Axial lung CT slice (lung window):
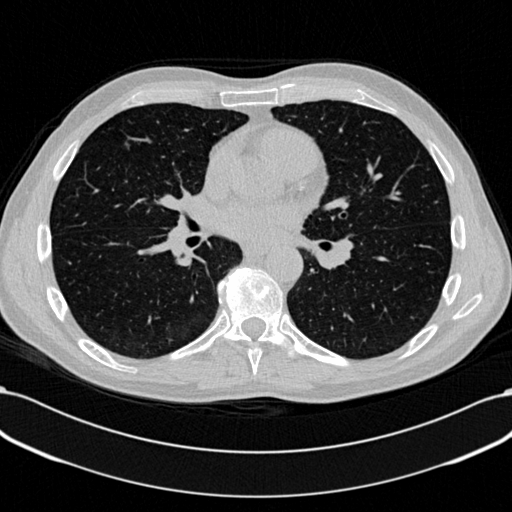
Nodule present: no